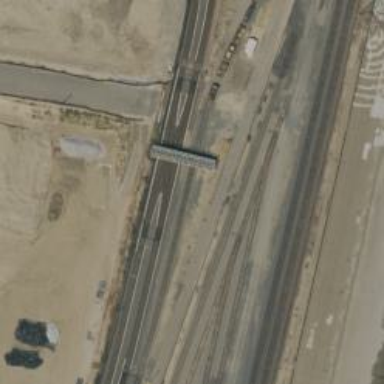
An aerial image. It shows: Railway crossing.